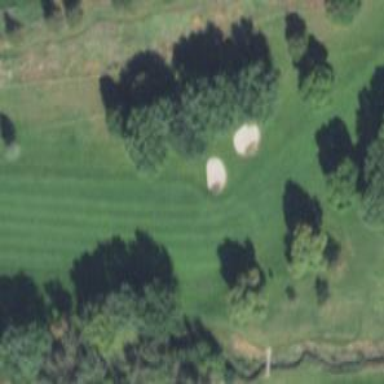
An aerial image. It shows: View of golf hole.